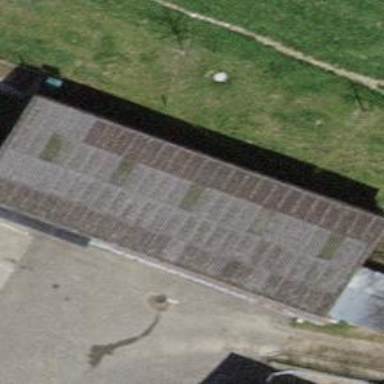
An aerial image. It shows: Farm auxiliary building.